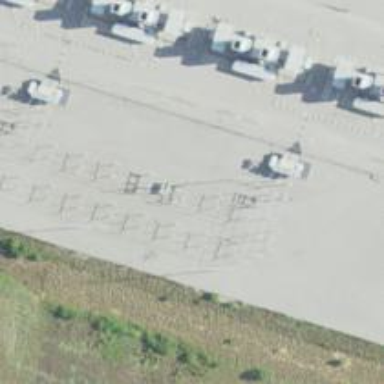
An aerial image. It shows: Switch used for power control.